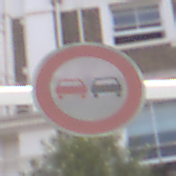
Verkehrszeichen: Ueberholverbot
Umgebung: Outdoor, Urban
Tageszeit: MorningAfternoon
Wetter: PartlyCloudy
Licht: Natural
Jahreszeit: NotSpecified
Kontrast: HighContrast